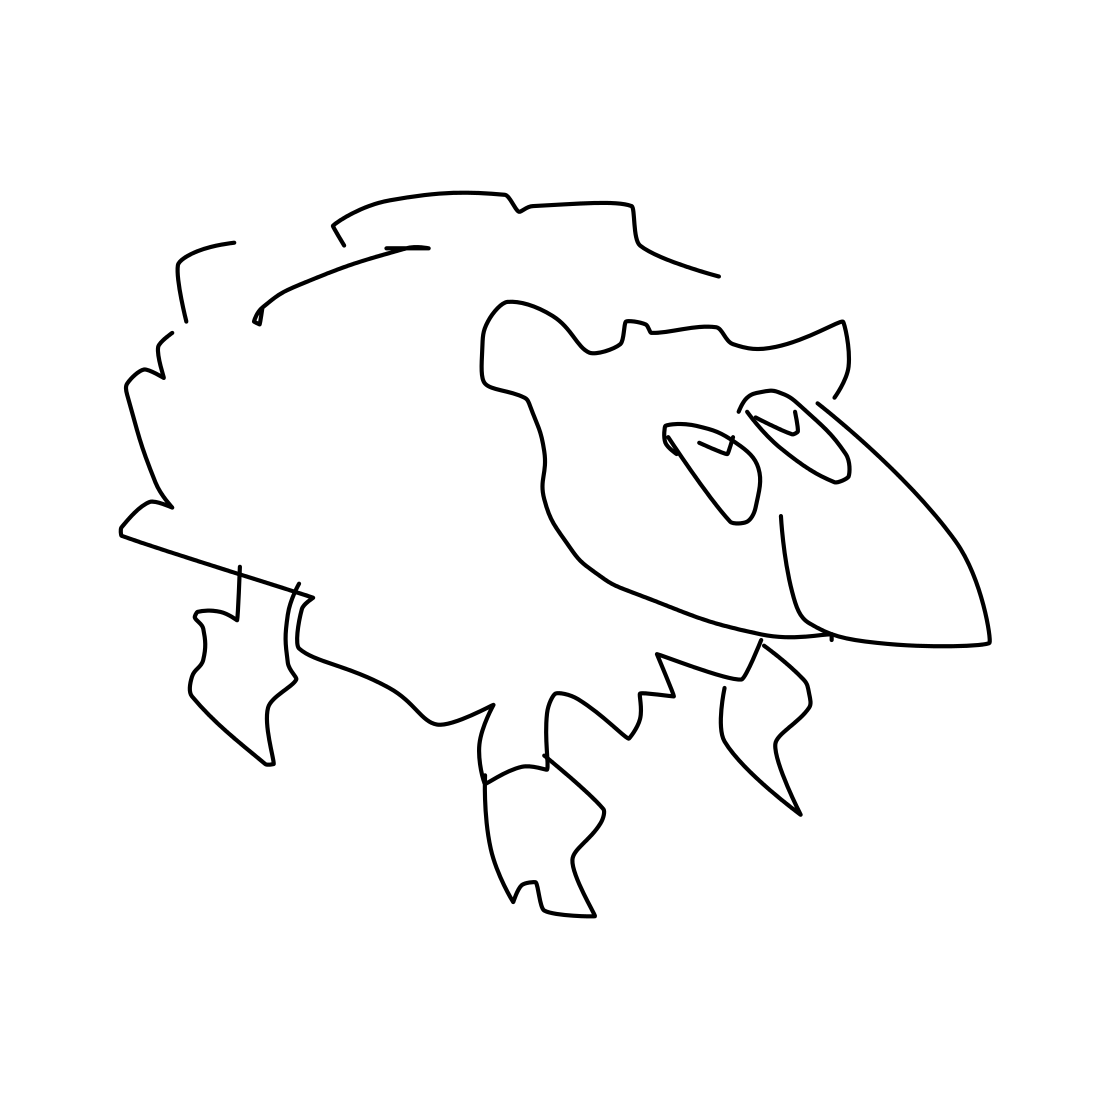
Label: sheep